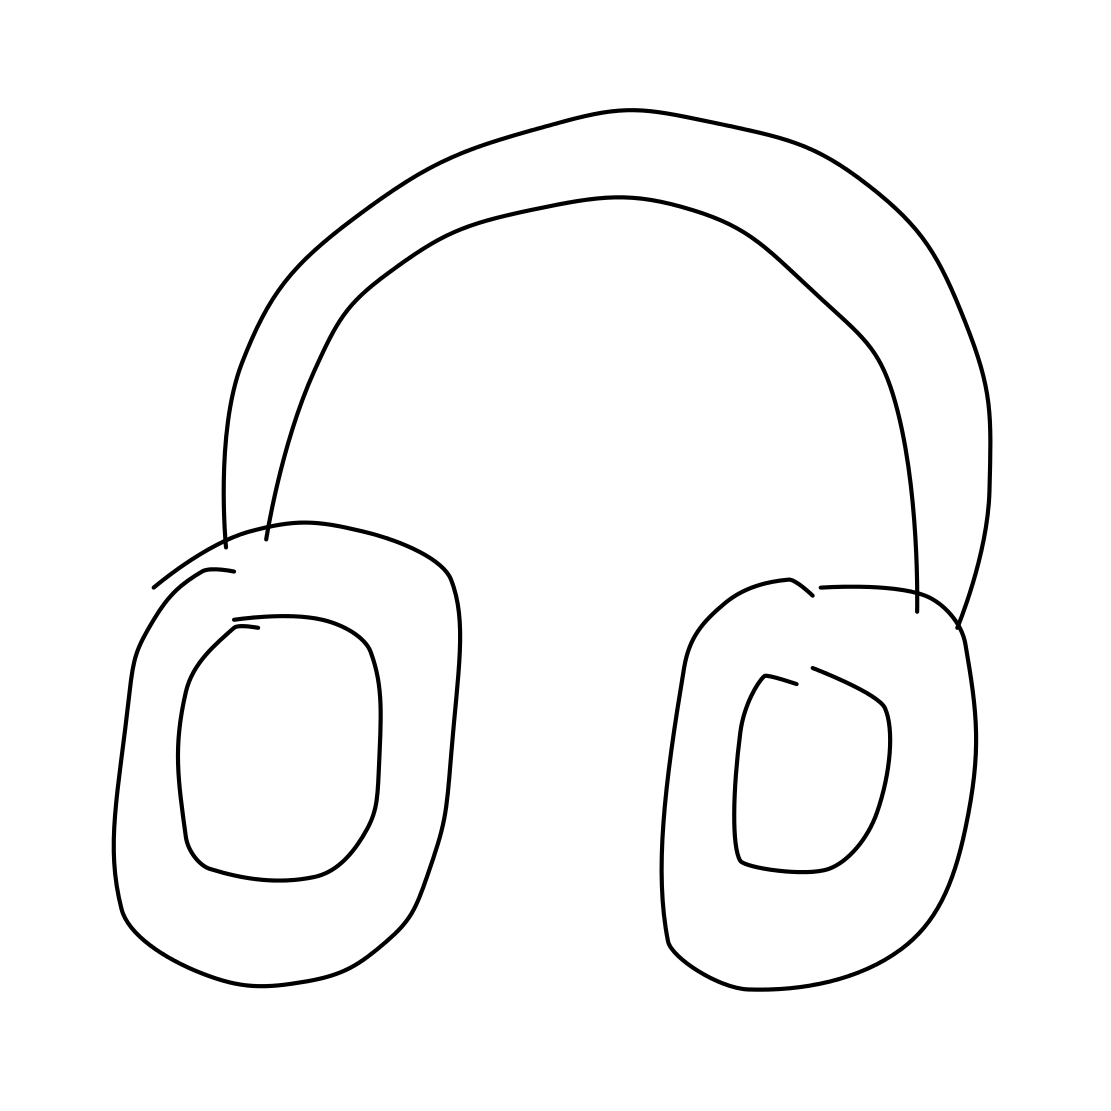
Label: head-phones